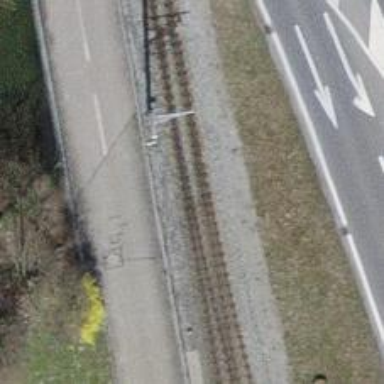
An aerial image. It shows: Railway switch.